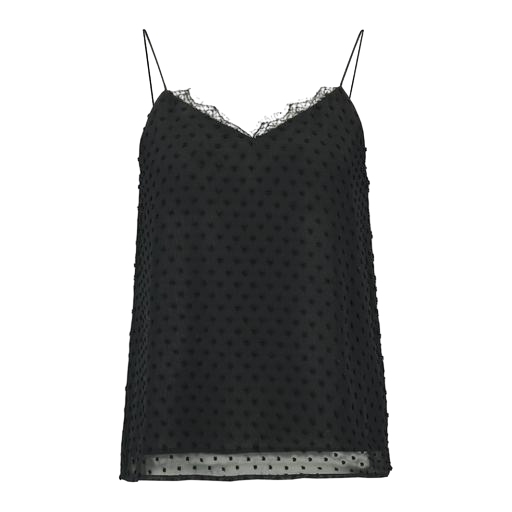
black amy flock mesh longline cami, black dentelle lace-detail camisole, black samantha camisole, white background